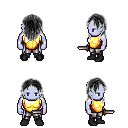
a pixel art fantasy rpg character, male body template, dark elf, purple skin, gold chest armor, metal pants, gray long hairstyle, black shoes, dagger, four views (front, back, left, right), 2x2 character sprite sheet, small pixel art, hard edges, no anti-aliasing